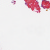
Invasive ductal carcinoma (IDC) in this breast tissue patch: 0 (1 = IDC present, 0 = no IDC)